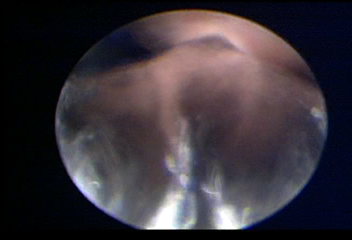
Modality: WLC
Class: Normal mucosa
Bladder cancer association: No